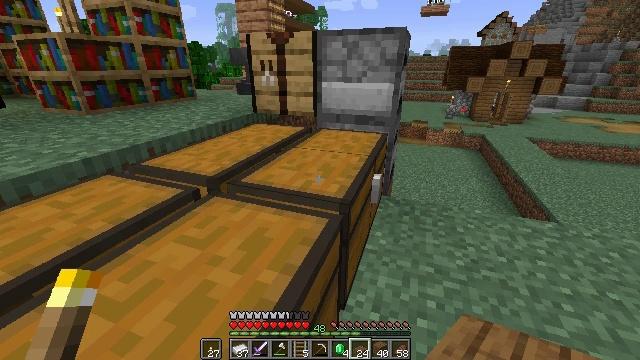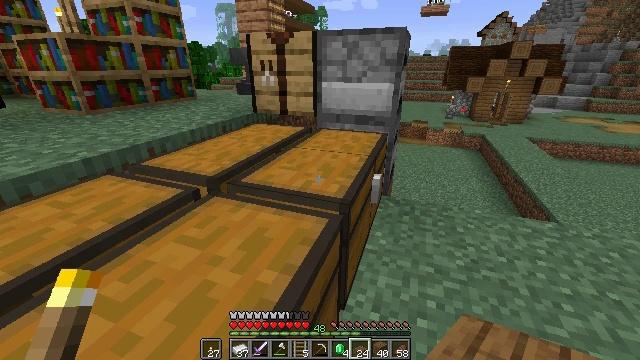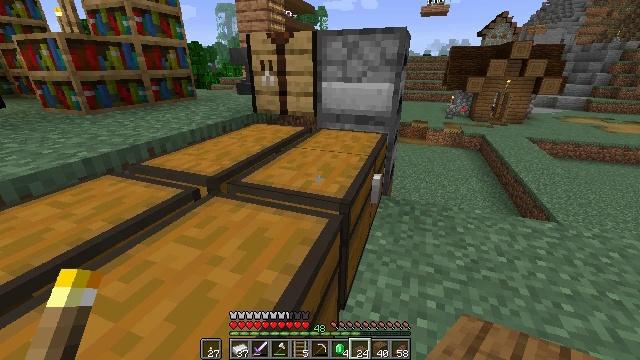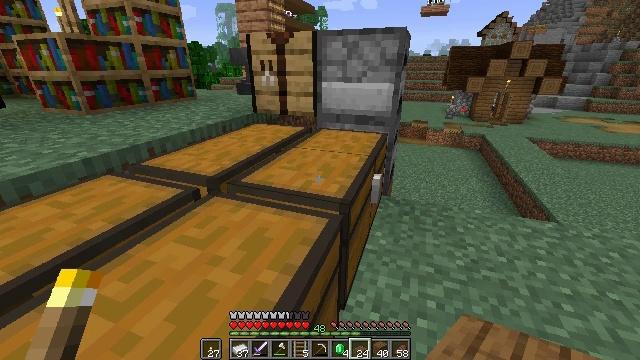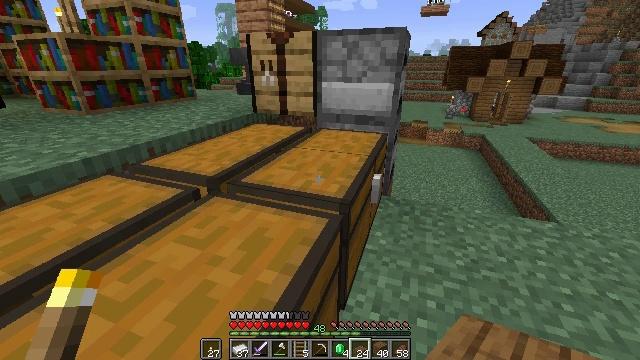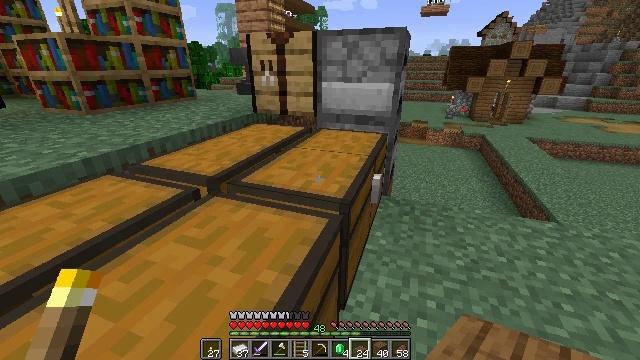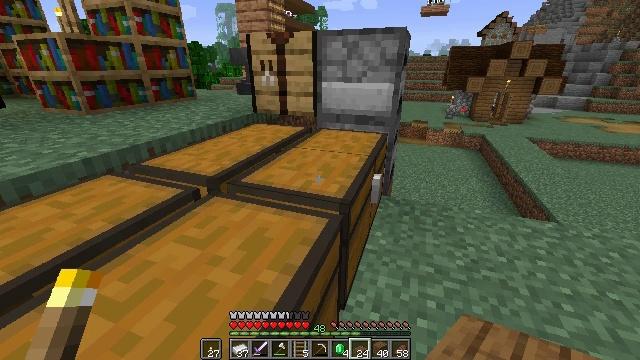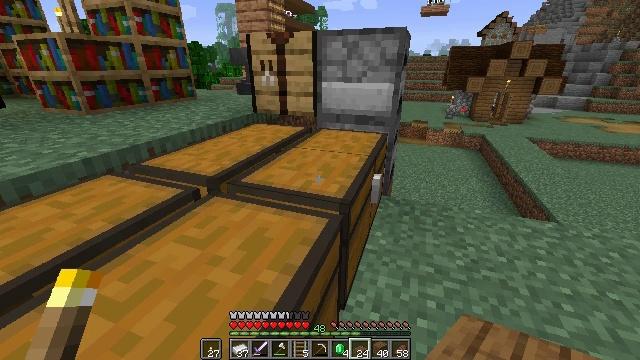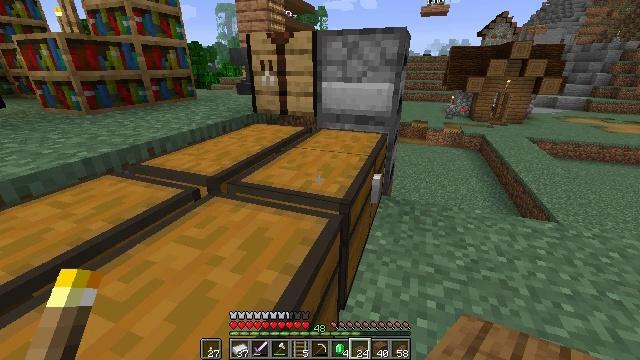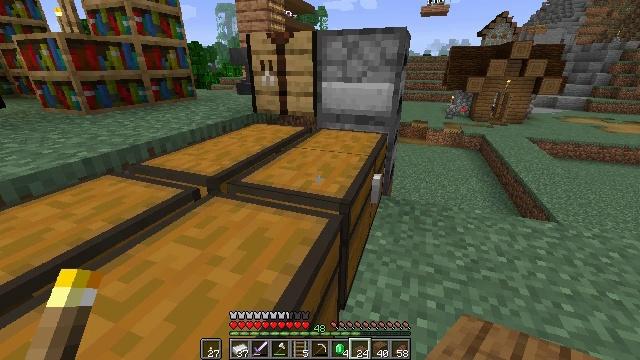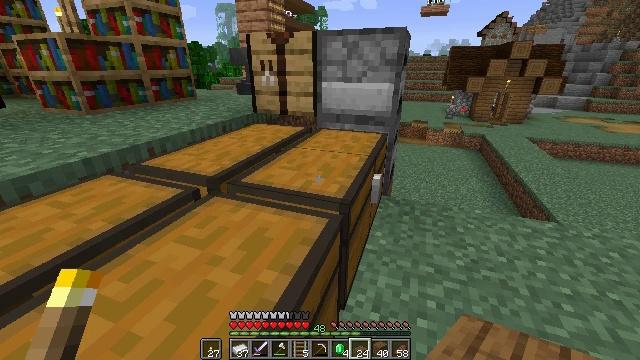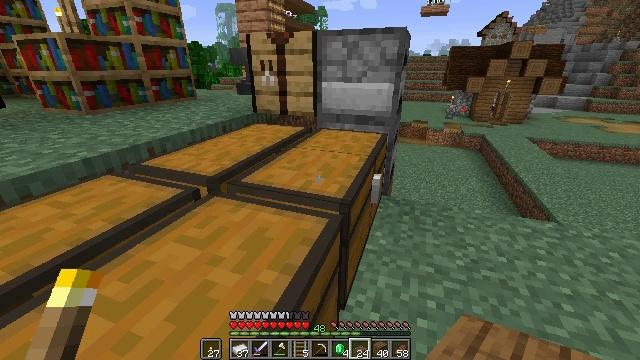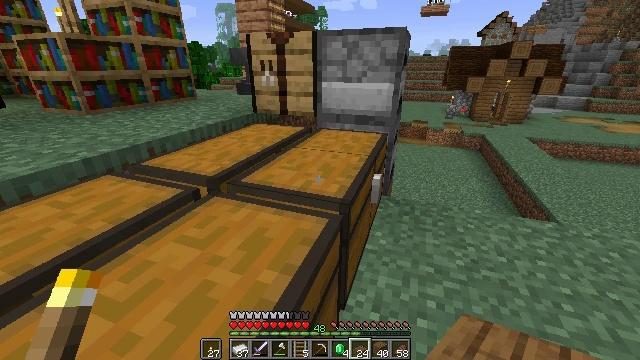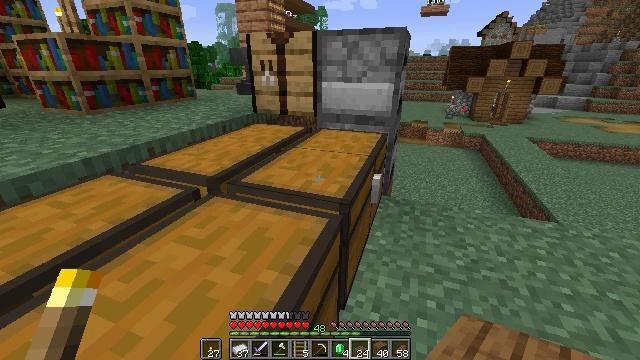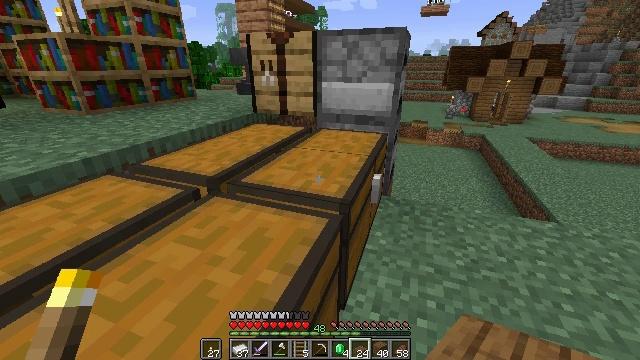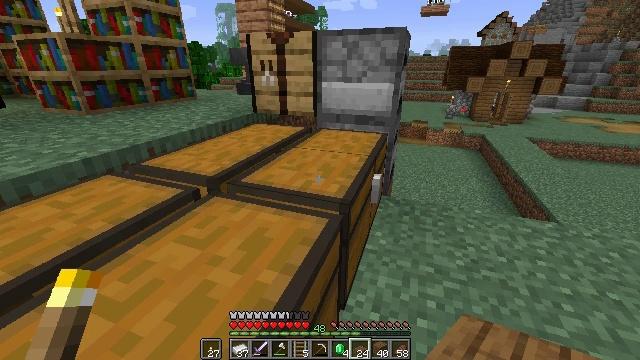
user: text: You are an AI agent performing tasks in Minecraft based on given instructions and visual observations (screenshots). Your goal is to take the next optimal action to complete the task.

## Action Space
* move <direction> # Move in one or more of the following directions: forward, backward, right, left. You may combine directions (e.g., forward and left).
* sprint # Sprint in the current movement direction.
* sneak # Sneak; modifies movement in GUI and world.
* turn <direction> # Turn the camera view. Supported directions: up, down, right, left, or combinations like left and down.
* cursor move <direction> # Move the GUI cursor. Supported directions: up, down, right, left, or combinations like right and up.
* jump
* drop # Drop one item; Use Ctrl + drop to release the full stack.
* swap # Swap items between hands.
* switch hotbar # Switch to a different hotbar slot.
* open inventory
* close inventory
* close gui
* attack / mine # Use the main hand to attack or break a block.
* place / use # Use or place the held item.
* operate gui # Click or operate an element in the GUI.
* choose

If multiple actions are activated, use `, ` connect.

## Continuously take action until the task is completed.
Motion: motion action
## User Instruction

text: Remove a spruce slab from the inventory.
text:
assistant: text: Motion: no_op
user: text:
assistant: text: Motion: no_op
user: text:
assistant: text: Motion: no_op
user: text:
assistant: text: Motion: no_op
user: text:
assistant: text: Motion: no_op
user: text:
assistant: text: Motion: no_op
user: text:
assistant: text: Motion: no_op
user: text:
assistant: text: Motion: no_op
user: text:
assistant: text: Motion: no_op
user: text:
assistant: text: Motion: no_op
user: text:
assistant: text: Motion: no_op
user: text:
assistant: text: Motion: no_op
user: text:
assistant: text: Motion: no_op
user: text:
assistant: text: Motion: no_op
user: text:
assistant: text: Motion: no_op
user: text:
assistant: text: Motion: no_op
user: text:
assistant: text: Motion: no_op
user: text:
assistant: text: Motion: no_op
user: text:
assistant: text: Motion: no_op
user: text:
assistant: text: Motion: no_op
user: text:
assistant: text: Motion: no_op
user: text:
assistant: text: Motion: no_op
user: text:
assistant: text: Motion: no_op
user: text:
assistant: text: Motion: no_op
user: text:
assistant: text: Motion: no_op
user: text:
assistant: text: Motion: no_op
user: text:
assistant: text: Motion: no_op
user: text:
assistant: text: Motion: no_op
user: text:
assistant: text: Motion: no_op
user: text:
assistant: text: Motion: no_op